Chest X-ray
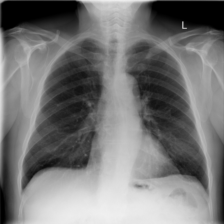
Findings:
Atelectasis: negative
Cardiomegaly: negative
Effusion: negative
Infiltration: negative
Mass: negative
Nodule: positive
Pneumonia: negative
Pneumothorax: negative
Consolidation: negative
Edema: negative
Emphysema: negative
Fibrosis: negative
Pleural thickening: negative
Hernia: negative